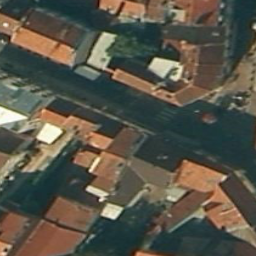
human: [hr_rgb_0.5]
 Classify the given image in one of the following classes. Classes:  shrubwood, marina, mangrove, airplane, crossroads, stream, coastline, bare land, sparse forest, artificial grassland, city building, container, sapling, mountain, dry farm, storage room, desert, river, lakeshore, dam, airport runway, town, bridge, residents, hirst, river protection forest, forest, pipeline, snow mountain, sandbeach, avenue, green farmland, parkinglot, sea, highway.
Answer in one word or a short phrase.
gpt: city building